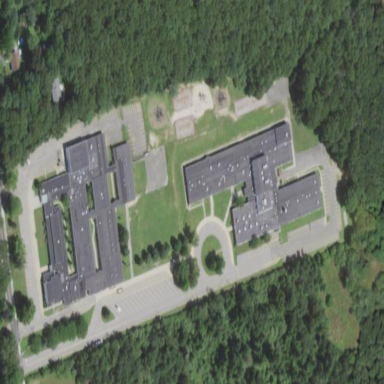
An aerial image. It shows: School.